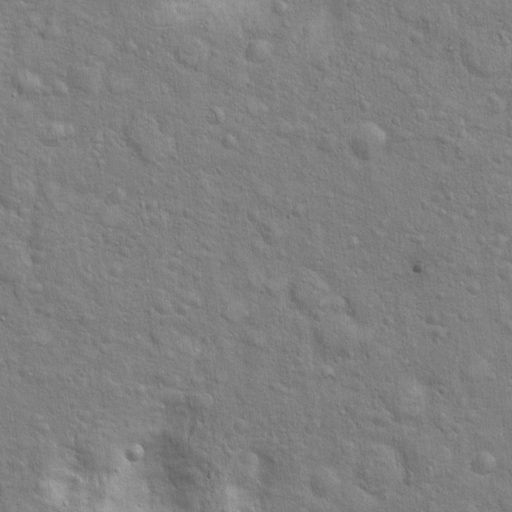
Objects detected: cone, cone